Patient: sex F, age 61
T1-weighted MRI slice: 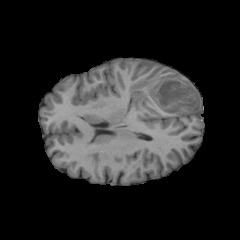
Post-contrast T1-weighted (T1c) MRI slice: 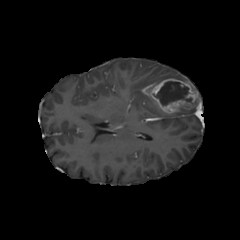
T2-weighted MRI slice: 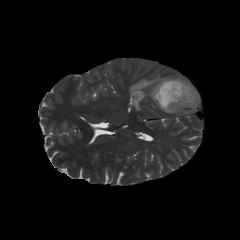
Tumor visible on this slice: yes
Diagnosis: Glioblastoma, IDH-wildtype
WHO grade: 4